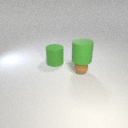
small brown rubber sphere below large green rubber cylinder